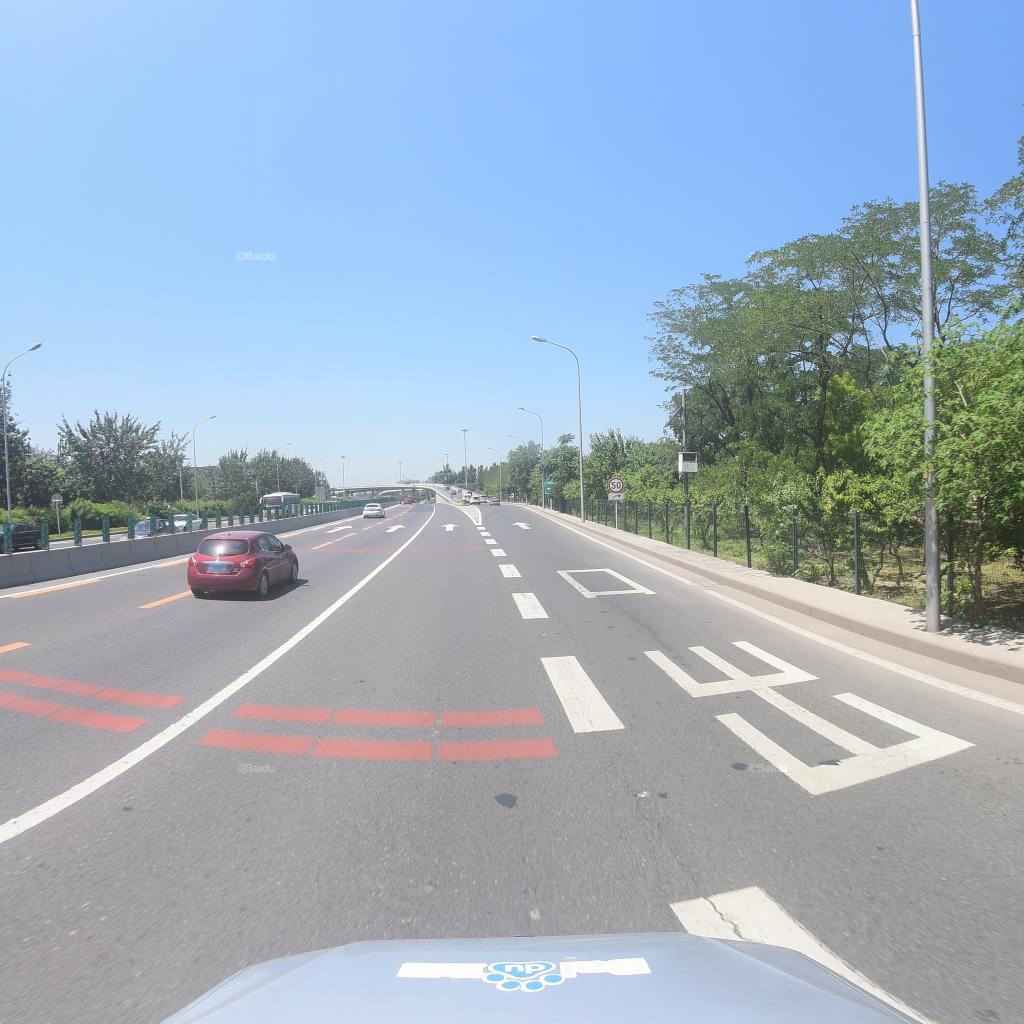
Region: Fengtai
Road damage annotations: longitudinal crack